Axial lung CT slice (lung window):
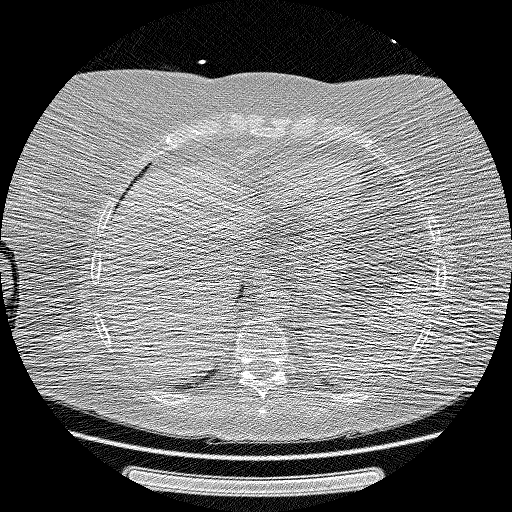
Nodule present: no